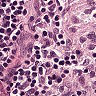
Metastatic tissue present: no